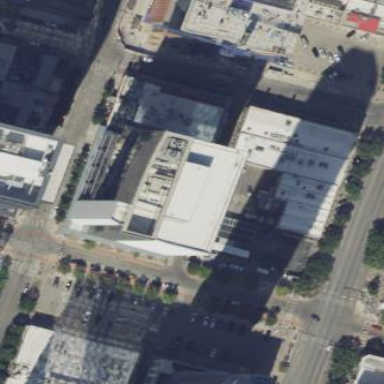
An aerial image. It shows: Part of building with white roof.